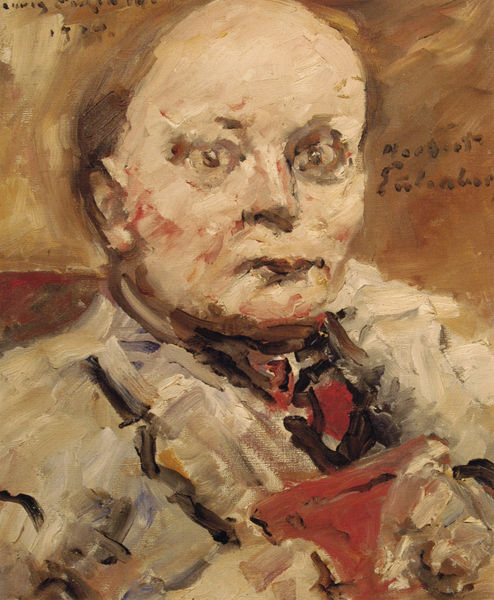
Titel: Porträt des Dichters Herbert Eulenberg
Künstler: Lovis Corinth
Standort: Wien
Institution: Österreichische Galerie im Belvedere
Schlagwörter: blau, gemälde, hand, mann, weiß, gelb, impressionismus, ocker, sitzen, braun, grau, haar, hell, mund, nase, ohr, orange, pastell, profil, schwarz, stirn, stuhl, blick, rot, beige, expressionismus, malerei, anzug, hemd, jacke, wand, augen, blass, gesicht, inkarnat, kragen, bildnis, hände, portrait, porträt, signatur, öl, pastos, mantel, brustbild, frontal, kinn, lippen, ohren, schulter, deutschland, schrift, wangen, moderne, abstrakt, modern, farbe, formen, ausdruck, angst, unruhe, dick, duktus, krawatte, dichter, ernst, inschrift, poet, schmal, glatze, maler, jackett, revers, selbstporträt, griff, corinth, lovis, lovis corinth, buch, expressionistisch, linie, groß, künstler, strich, klassische moderne, hohe stirn, schriftsteller, selbstbildnis, pinsel, politiker, halbglatze, heft, selbstportrait, schlips, stirnglatze, zigarette, mudn, aufmerksam, expressiv, erstaunt, verrückt, moderne kunst, exressionismus, pinselführung, kokoschka, ocer, fleischfarben, oskar, deutscher impressionismus, kahlkopf, fester griff, kopfstück, guckt, rotes buch, poartait, 1910, 1915, 1905, dpastos, norbert eulenberg, auger